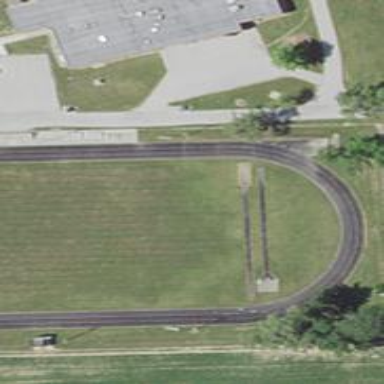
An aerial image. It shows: Track on asphalt surface for leisure land.